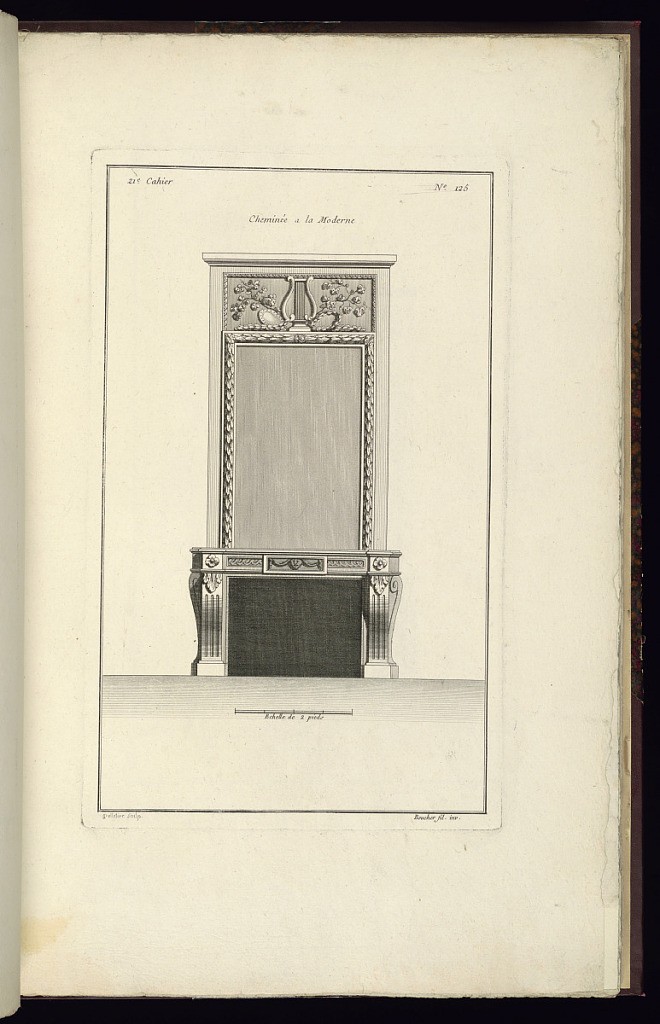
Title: Cheminée à la Moderne
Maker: Juste-François Boucher, French, 1736 – 1782
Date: ca. 1775
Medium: Engraving on off white laid paper
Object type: Print
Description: Design for a fireplace with an overmantel mirror. The fireplace is decorated with ornament motifs including a trophy at top with lyre, a wreath, ivy, and a shield, lamb tongue, bound leaf, rosettes, wave pattern, mascaron with drapery, fluting, and acanthus leaves. The plate is signed.